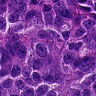
Metastatic tissue present: yes